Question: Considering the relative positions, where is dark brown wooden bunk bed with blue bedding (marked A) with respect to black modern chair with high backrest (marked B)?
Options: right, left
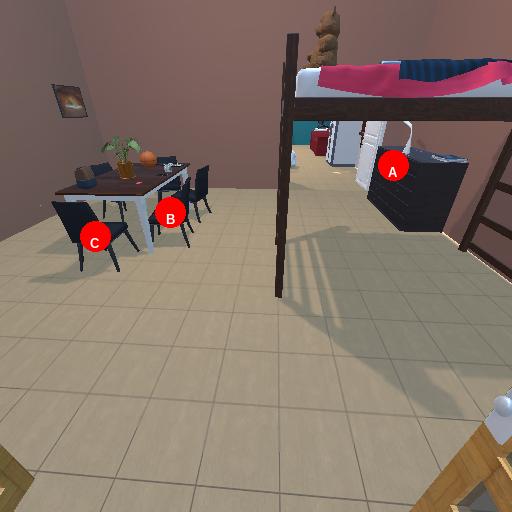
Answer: right